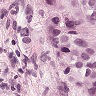
Metastatic tissue present: yes